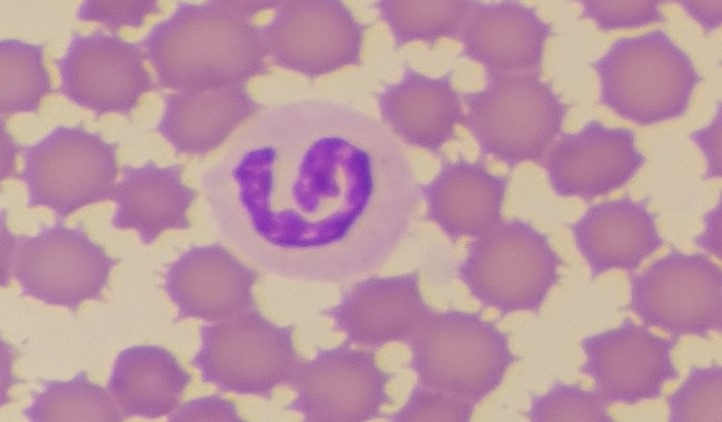
White blood cell type: Neutrophil